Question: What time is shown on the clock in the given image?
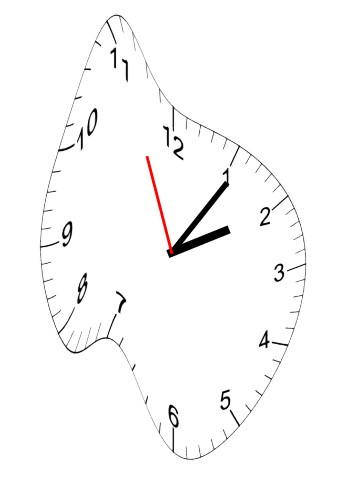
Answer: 02:05:56